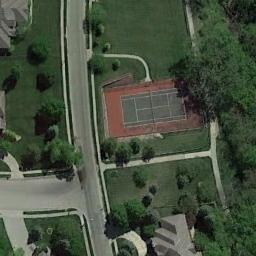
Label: tennis_court